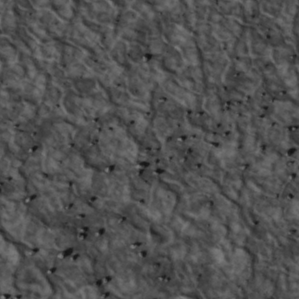
Label: non_frost